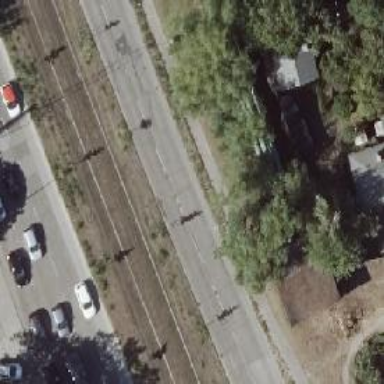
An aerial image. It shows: Secondary road with concrete surface and lane markings.